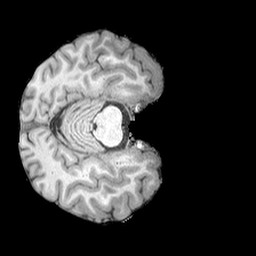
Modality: T1w
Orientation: axial
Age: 22
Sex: male
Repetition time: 2.3 s
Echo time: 0.0226 s